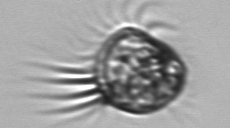
Label: Leegaardiella_ovalis